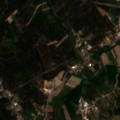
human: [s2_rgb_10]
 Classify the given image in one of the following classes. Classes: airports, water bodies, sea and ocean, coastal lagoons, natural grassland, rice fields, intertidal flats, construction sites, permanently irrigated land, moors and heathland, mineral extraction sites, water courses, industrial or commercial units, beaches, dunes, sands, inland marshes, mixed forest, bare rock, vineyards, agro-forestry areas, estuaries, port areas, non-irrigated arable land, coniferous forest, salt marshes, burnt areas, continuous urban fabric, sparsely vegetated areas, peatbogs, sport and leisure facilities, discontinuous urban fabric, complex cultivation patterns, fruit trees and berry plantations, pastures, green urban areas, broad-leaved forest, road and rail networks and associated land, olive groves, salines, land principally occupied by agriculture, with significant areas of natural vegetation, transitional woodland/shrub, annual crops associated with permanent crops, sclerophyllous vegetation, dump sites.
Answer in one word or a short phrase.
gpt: permanently irrigated land, complex cultivation patterns, land principally occupied by agriculture, with significant areas of natural vegetation, mixed forest, transitional woodland/shrub